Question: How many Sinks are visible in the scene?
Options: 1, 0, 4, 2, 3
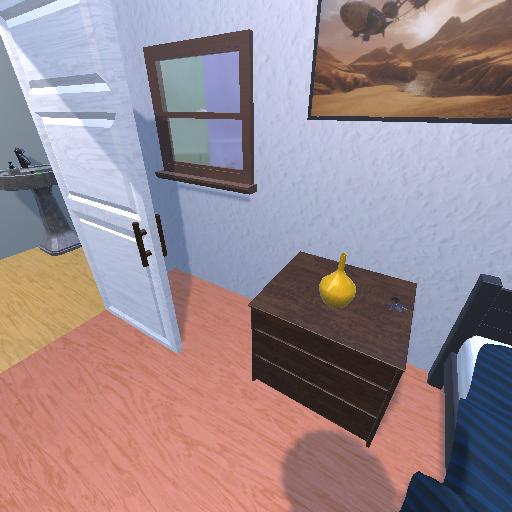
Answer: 1